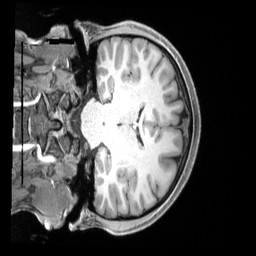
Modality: T1w
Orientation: coronal
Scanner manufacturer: siemens
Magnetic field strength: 3 T
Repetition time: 2.5 s
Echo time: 0.00218 s